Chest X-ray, PA view. Patient: 30 years old, sex M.
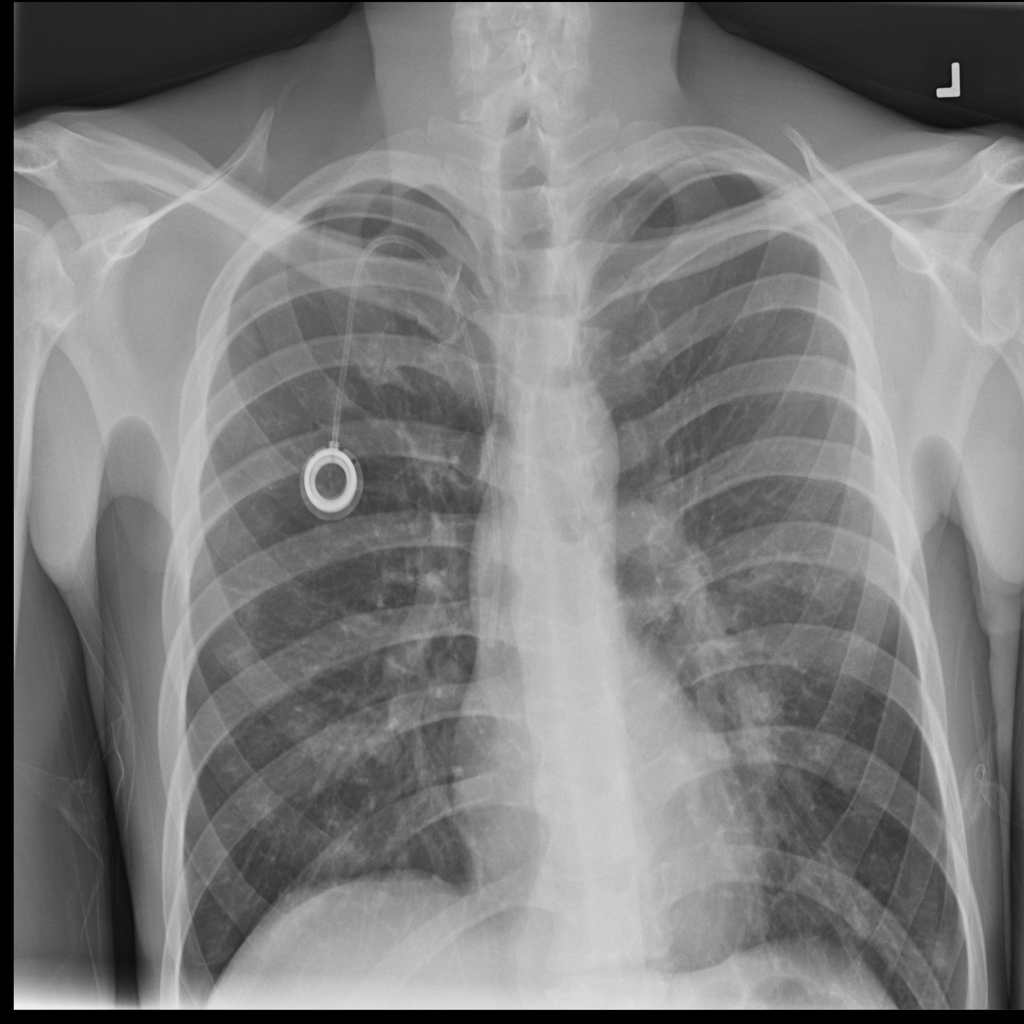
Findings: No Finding